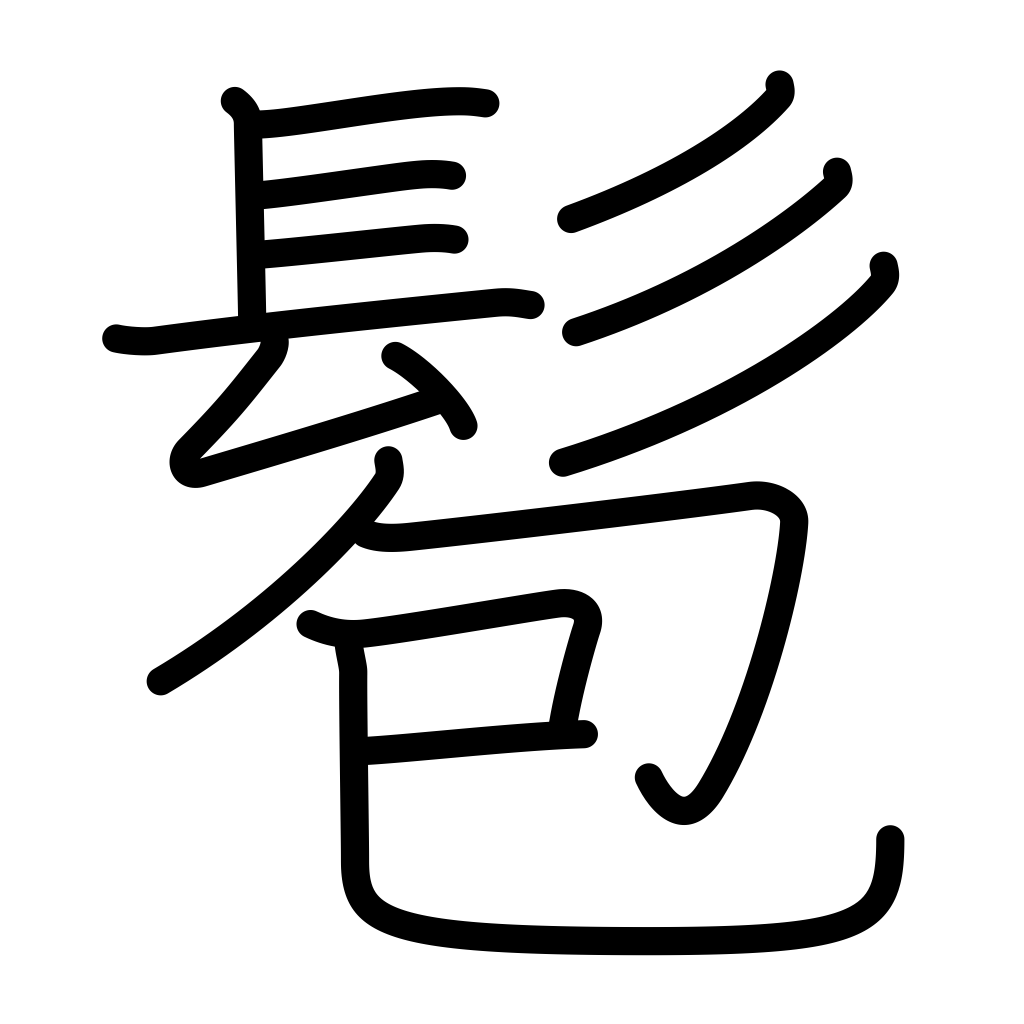
Meaning: topknot, bun, coiled hairknot